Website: apple
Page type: customer-info-address
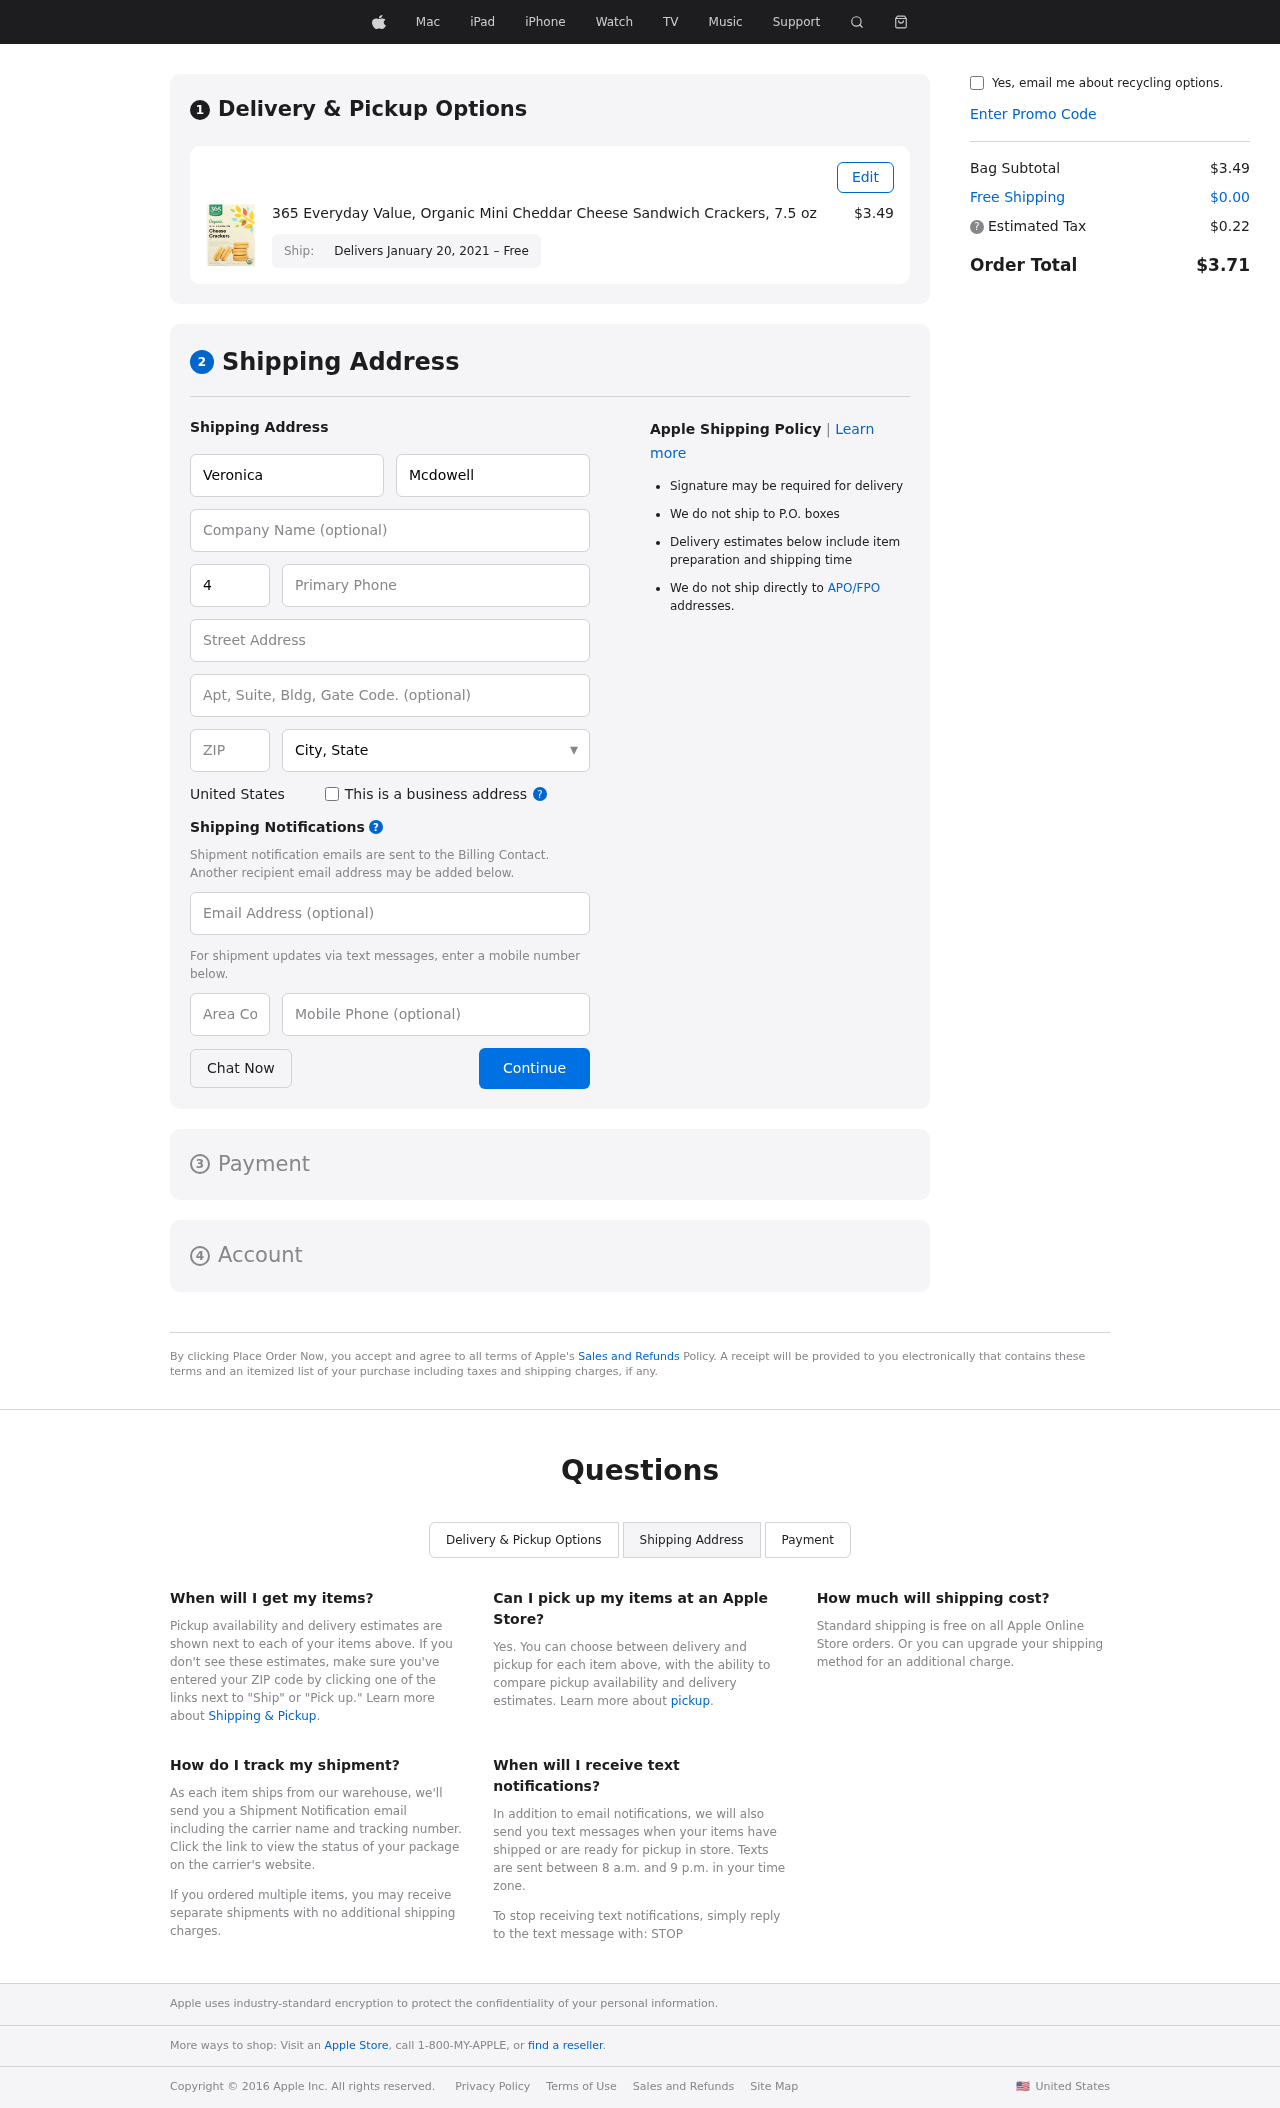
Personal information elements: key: PII_CITY_STATE
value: Kirbyfurt, LA
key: PII_COUNTRY
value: United States
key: PII_EMAIL
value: veronica_mcdowell@yahoo.com
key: PII_FIRSTNAME
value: Veronica
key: PII_LASTNAME
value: Mcdowell
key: PII_PHONE
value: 4173754699
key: PII_PHONE_AREA
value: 417
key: PII_POSTCODE
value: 39383
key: PII_STREET
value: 7454 Clark Port Apt. 236
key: PII_STREET2
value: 25813 Griffith Knolls
Product elements: key: PRODUCT1_NAME
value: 365 Everyday Value, Organic Mini Cheddar Cheese Sandwich Crackers, 7.5 oz
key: PRODUCT1_PRICE
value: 3.49
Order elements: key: ORDER_DELIVERY_DATE
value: Delivers January 20, 2021 – Free
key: ORDER_SUBTOTAL
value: $3.49
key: ORDER_SHIPPING_COST
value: $0.00
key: ORDER_TAX
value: $0.22
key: ORDER_TOTAL
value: $3.71